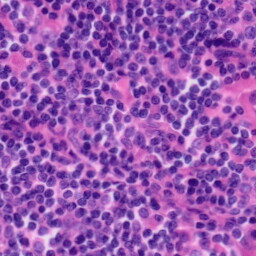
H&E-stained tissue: Tonsil